Question: We are using the dotNETCHARTING to portray our charts, they accepts 'Series' for their 'SeriesCollection'. This is a new chart I'm working on, all the previous ones have a 1:1 relation between value shown and value extracted. Now I have a list of values to show as a list of values 12:12.
I currently have my 2 lists of data showing (Actual vs Budgetted over the past 12 months) - but in a single 'Series', where they should be 2 'Series'. I have the data sorted and listed as needed, well almost listed right.
Restrictions: .NET 3.5 (VS2008), dotNETCHARTING.
It will be a very sad solution if I had to create 12 SQLs for each month and 12 for the budgetted. From what I see that is not necessary, as soon as I find a way to seperate each list into seperate 'Series'.
Each Module has a 'List<ModuleValue>', I have tried with a 'Dictionary<int, List<ModuleValue>>' so that each series of values (12months) could have a seperate List.
I have tried the For each list of Values, add each value in the list to a 'Series', repeat until out of List of values. ('Foreach' in a 'Foreach')
My question is: Can anyone give me some pointers to a possible solution. Graph below is per say correct, if there weren't lined up one after the other, but started and ended at the same timeframe (month). Eg budget for Jan compares to actual for Jan. I'm not asking about the dotNETCHARTING module, they have plenty of help. I'm asking for this mid-between and how it feeds the data to the module.
Main logic body:
This logic is the old logic, should remain as is - because all the other charts rely on it.
Can be used as a point of reference. Consider this logic locked.
This is the new Logic and should be changed to reflect the desired logic. Consider this as free as can be.

This is how it shouldn't be, listing data in a sequal line. Though it shows it has all the required data.
I'd appreciate anything you could add. Thank you.
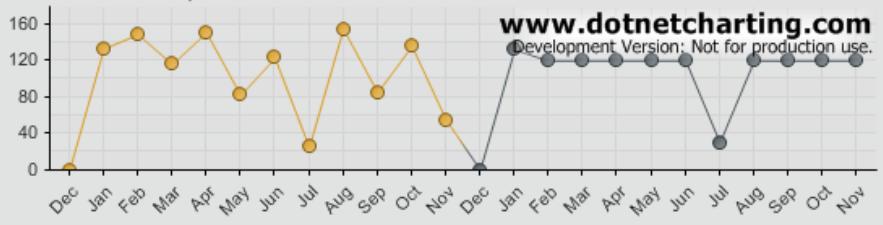
Answer: You need two 'Series' objects:
'''
protected List GetMultipleSeries(FrontModule module)
{
List listSeries = new List();
Series seriesActual = new Series(module.Title);
Series seriesBudgetted = new Series(module.Title);
foreach (var keyPair in module.DictionaryValues)
{
string sFieldTitle = keyPair.Value.Text;
Element element = new Element(sFieldTitle, keyPair.Value.Value);
element.Color = Charter.GetColor(keyPair.Value.ColorIndex);
// Is is actual or budgetted
if (keyPair.Value.IsActual)
seriesActual.Elements.Add(element);
else
seriesBudgetted.Elements.Add(element);
string sToolTip = string.Format
("{0}: {1:N0}"
, keyPair.Value.Tooltip
, keyPair.Value.Value);
element.ToolTip = sToolTip;
if (!string.IsNullOrEmpty(keyPair.Value.LinkUrl))
{
element.URL = Page.ResolveUrl(keyPair.Value.LinkUrl);
}
ChartTooltip += string.Concat(sToolTip, ", ");
}
listSeries.Add(seriesActual);
listSeries.Add(seriesBudgetted);
ChartTooltip += "
";
return listSeries;
}
'''
I'm assuming you have some way of testing whether the points are actual or budgetted for the if statement.